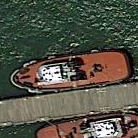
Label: civil